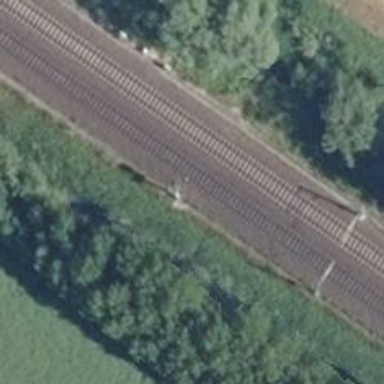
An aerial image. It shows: Railway signal.